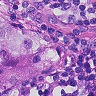
Metastatic tissue present: yes